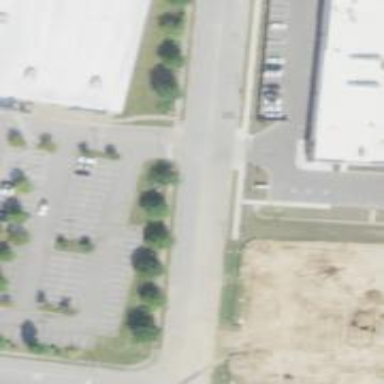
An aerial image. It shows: Unclassified road with asphalt surface. There is sidewalk on the left.